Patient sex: M
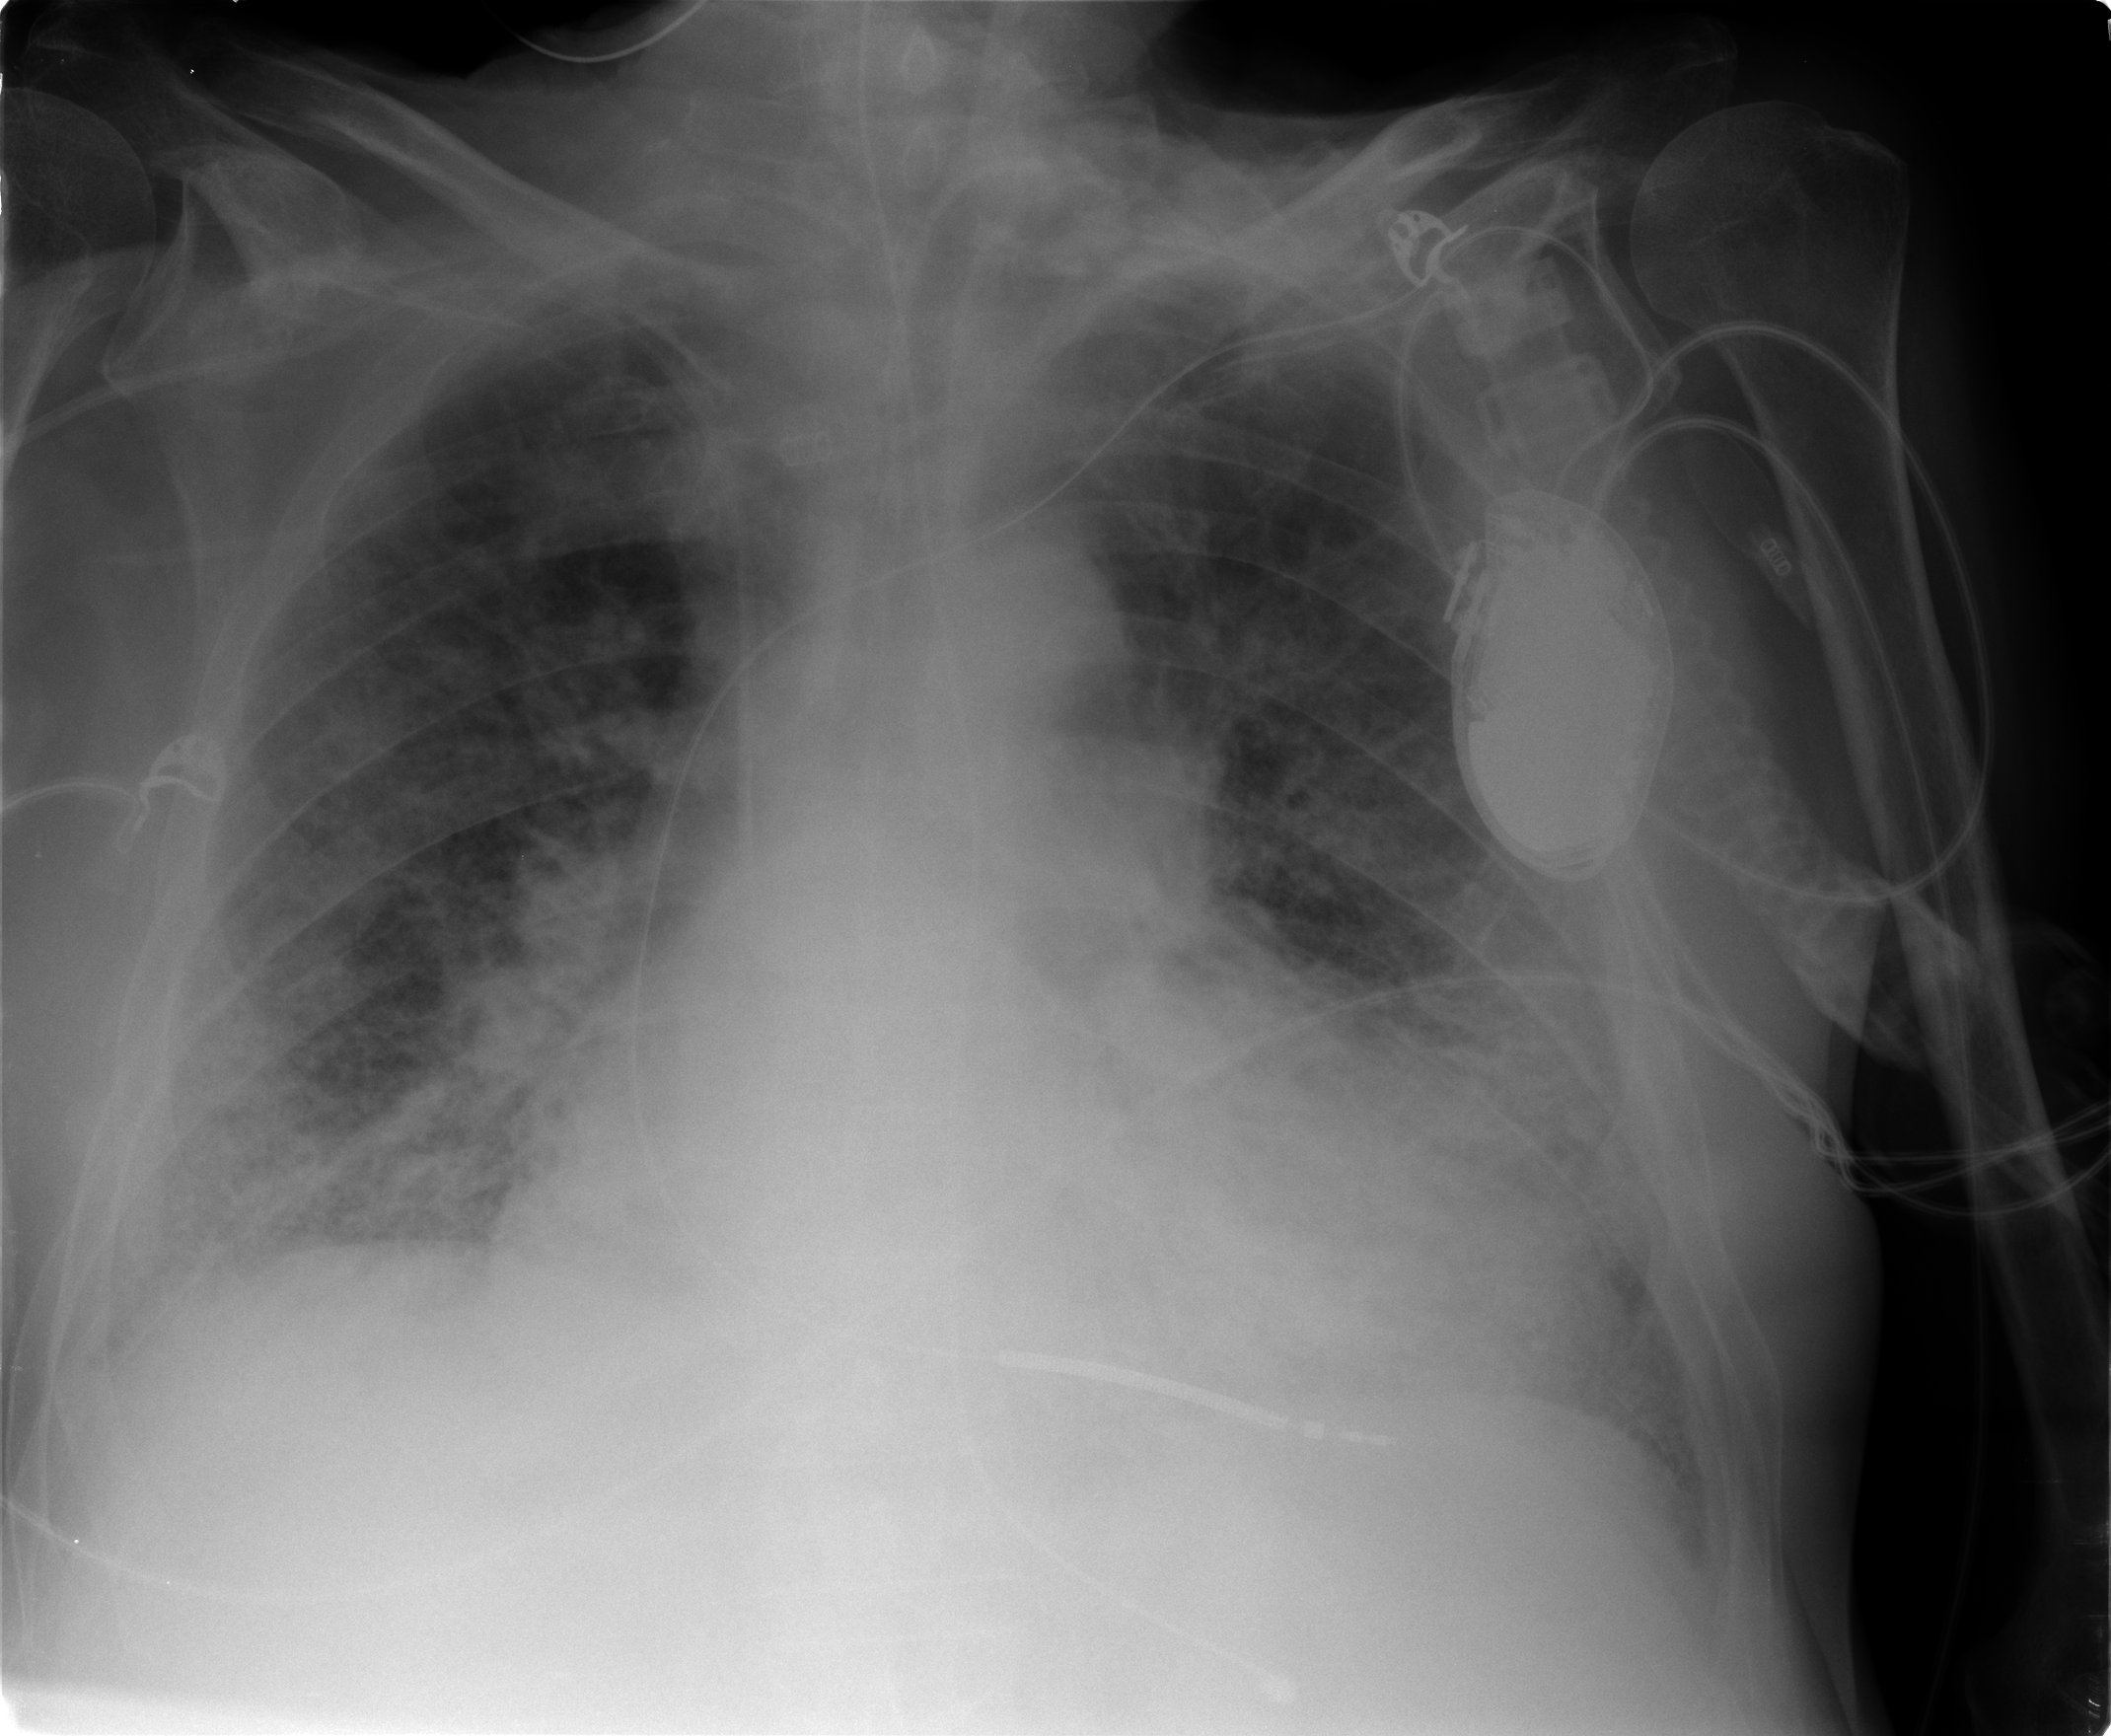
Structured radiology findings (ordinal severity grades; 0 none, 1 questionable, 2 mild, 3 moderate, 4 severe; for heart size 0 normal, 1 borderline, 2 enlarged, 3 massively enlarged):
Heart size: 2
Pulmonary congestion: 2
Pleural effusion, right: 2
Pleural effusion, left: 2
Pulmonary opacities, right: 3
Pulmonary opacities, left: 3
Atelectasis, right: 2
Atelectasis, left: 2